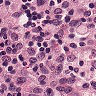
Metastatic tissue present: no